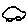
Label: car